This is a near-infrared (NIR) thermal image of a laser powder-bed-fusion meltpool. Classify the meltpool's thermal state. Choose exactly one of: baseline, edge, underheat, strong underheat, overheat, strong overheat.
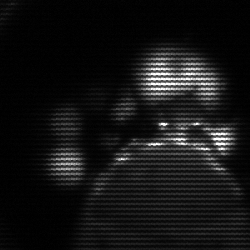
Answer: baseline